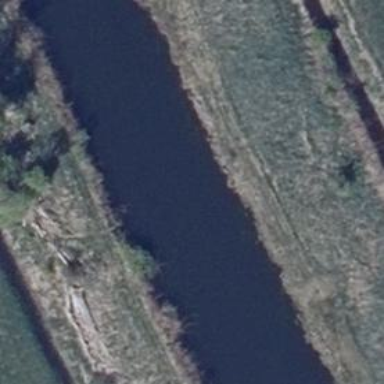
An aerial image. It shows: Canal.